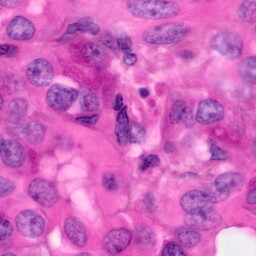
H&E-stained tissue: Pancreatic